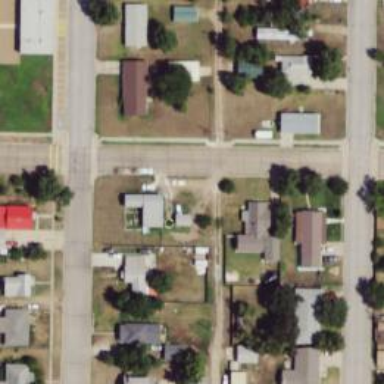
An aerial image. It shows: Alley classified as service road.